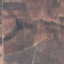
Land use / land cover: PermanentCrop